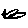
Label: triangle